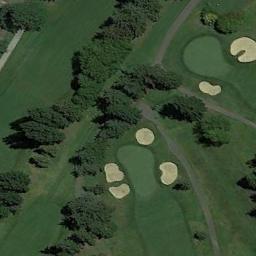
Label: golf_course